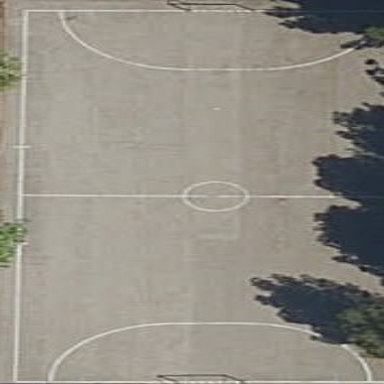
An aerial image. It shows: Concrete soccer pitch for leisure land activities.